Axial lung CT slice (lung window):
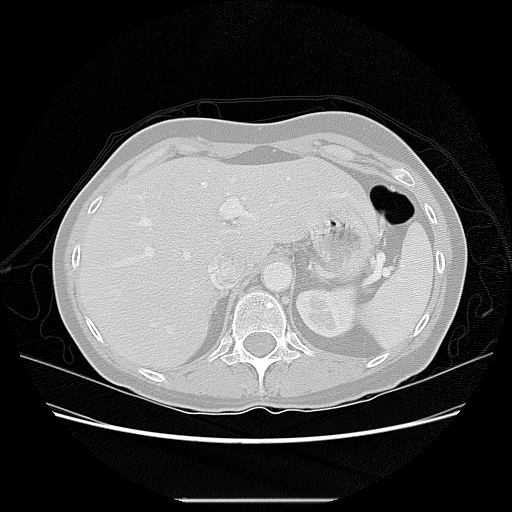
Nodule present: no